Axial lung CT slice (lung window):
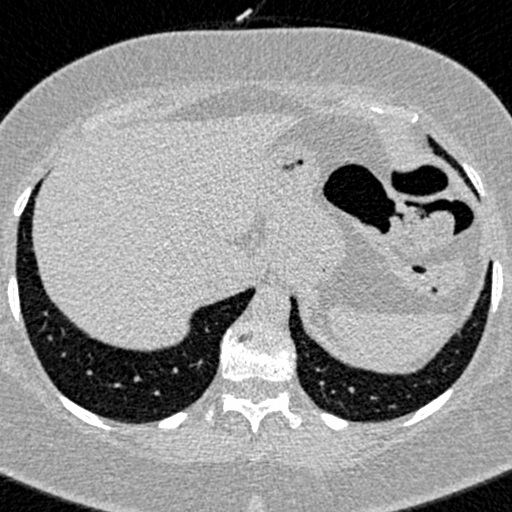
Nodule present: no